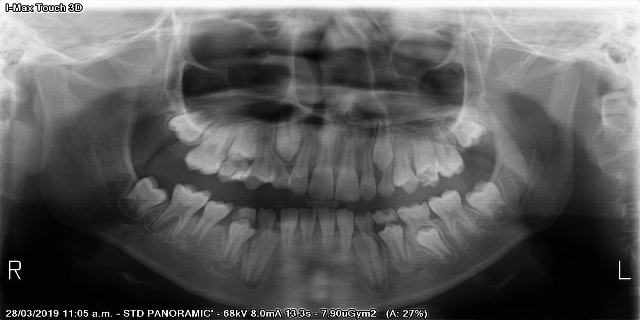
adult